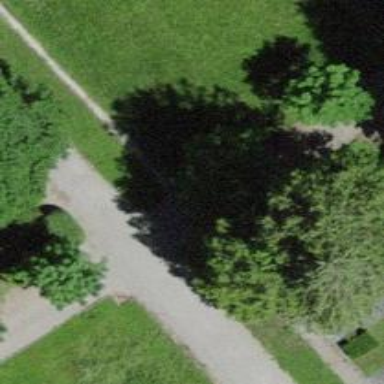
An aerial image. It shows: Unpaved path.